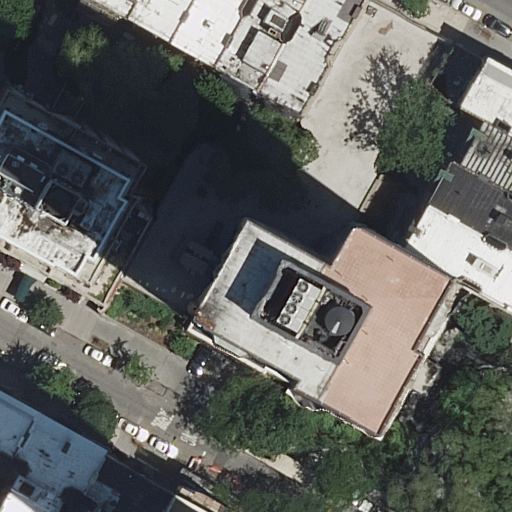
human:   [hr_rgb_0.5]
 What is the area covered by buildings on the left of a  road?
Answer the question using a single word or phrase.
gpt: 4037m2

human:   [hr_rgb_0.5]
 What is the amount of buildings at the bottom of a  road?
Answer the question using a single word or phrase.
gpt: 11

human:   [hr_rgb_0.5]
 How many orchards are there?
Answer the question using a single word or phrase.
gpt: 0

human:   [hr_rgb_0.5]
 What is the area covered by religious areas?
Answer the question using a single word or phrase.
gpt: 0m2

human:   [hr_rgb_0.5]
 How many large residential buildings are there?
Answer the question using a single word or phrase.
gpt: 2

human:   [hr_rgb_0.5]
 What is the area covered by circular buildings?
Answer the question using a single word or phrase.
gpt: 0m2

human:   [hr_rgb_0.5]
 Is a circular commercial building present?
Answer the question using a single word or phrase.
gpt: no

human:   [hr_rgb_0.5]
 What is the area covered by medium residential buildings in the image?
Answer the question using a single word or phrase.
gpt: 1304m2

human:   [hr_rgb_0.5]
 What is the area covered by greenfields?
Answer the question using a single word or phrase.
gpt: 0m2

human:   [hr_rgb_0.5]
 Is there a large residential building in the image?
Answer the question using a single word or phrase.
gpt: yes

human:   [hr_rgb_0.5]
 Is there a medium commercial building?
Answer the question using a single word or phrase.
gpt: no

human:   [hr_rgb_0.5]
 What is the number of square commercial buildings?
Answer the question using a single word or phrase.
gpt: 0

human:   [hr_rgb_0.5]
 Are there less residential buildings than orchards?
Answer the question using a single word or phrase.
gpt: no

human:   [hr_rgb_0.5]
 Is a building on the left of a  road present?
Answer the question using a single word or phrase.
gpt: yes

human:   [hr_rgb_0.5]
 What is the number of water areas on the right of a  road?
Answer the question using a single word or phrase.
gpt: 0

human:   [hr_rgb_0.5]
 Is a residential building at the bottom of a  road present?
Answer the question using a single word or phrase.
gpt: yes

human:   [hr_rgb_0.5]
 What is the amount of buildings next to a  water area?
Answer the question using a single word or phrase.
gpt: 0

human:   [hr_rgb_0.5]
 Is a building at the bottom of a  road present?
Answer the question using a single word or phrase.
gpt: yes

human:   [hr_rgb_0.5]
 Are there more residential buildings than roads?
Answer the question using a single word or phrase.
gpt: yes

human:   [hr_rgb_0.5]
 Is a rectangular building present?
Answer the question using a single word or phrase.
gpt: yes

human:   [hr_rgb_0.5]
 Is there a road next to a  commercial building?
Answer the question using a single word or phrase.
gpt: no

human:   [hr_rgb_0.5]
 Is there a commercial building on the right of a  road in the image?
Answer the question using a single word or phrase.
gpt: no

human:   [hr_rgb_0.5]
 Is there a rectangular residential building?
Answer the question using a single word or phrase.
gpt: yes

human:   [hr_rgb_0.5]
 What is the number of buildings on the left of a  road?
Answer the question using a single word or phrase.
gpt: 12

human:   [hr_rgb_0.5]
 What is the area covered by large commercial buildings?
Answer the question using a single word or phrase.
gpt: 0m2

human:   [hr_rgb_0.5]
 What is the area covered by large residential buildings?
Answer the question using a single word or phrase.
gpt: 2883m2

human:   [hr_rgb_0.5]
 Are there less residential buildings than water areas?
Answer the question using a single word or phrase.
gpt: no

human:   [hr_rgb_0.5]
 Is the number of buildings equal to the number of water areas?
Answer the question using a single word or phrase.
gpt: no

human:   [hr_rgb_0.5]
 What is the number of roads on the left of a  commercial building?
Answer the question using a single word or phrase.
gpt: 0

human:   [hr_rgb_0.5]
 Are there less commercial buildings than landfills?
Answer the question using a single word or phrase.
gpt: no

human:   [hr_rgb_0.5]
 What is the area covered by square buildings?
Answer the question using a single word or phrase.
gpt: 0m2

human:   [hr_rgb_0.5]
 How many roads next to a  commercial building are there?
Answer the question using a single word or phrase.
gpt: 0

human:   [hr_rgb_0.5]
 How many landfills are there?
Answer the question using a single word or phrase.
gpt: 0

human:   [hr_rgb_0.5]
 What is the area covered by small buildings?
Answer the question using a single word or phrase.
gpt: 421m2

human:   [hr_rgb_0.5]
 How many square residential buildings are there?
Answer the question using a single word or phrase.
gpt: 0

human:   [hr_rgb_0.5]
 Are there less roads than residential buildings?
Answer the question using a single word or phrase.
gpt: yes